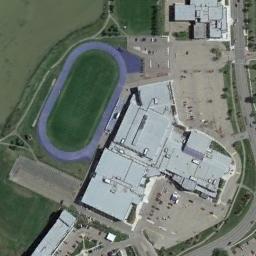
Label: ground_track_field